Question: I have a list view comprised of the following:
'''
// Add column headers for log
logListView.View = View.Details;
logListView.GridLines = true;
logListView.FullRowSelect = true;
logListView.Columns.Add("Event ID", 70);
logListView.Columns.Add("Checkname", 150);
logListView.Columns.Add("Hostname", 120);
logListView.Columns.Add("Result", 150);
logListView.Columns.Add("Date", 125);
logListView.Columns.Add("Time", 125);
'''
Each column holds data, although how would it be possible to delete all data in a specific column? (as illustrated below in the red box)

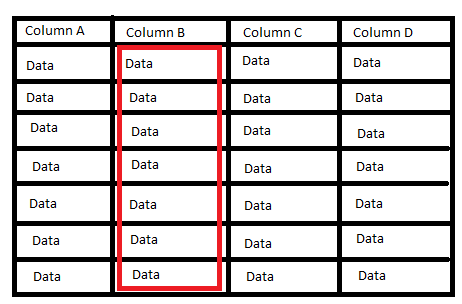
Answer: You can set that column values to empty string:
'''
int totalItems = logListView.Items.Count;
for(int i=0; i<totalItems ; i++){
// Column B is at index 1
logListView.Items[i].SubItems[1].Text = string.Empty;
}
'''